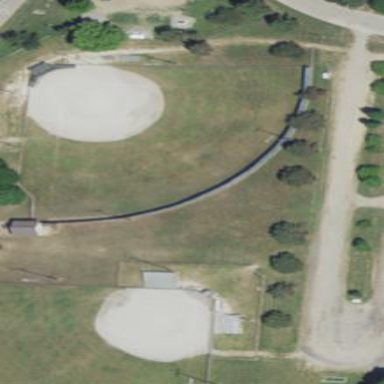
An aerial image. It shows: Baseball pitch for leisure land.